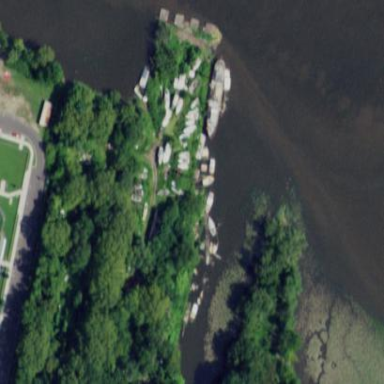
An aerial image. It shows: Boatyard located near waterway.